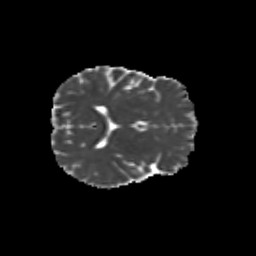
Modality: MD
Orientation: axial
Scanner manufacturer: siemens
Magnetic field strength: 3 T
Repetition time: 9.2 s
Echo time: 0.084 s